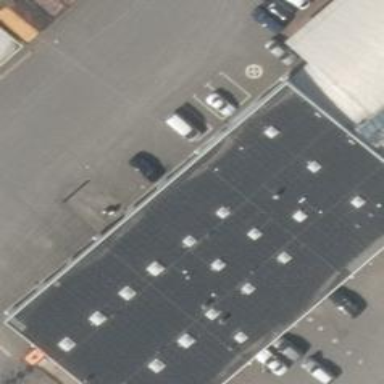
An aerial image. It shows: Building that houses car repair shop.